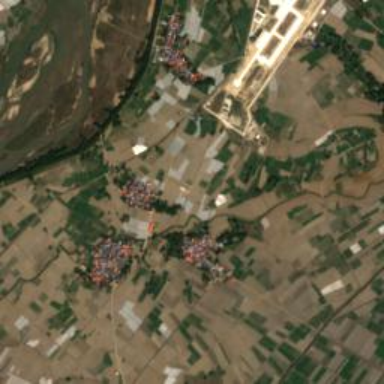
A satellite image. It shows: Village.